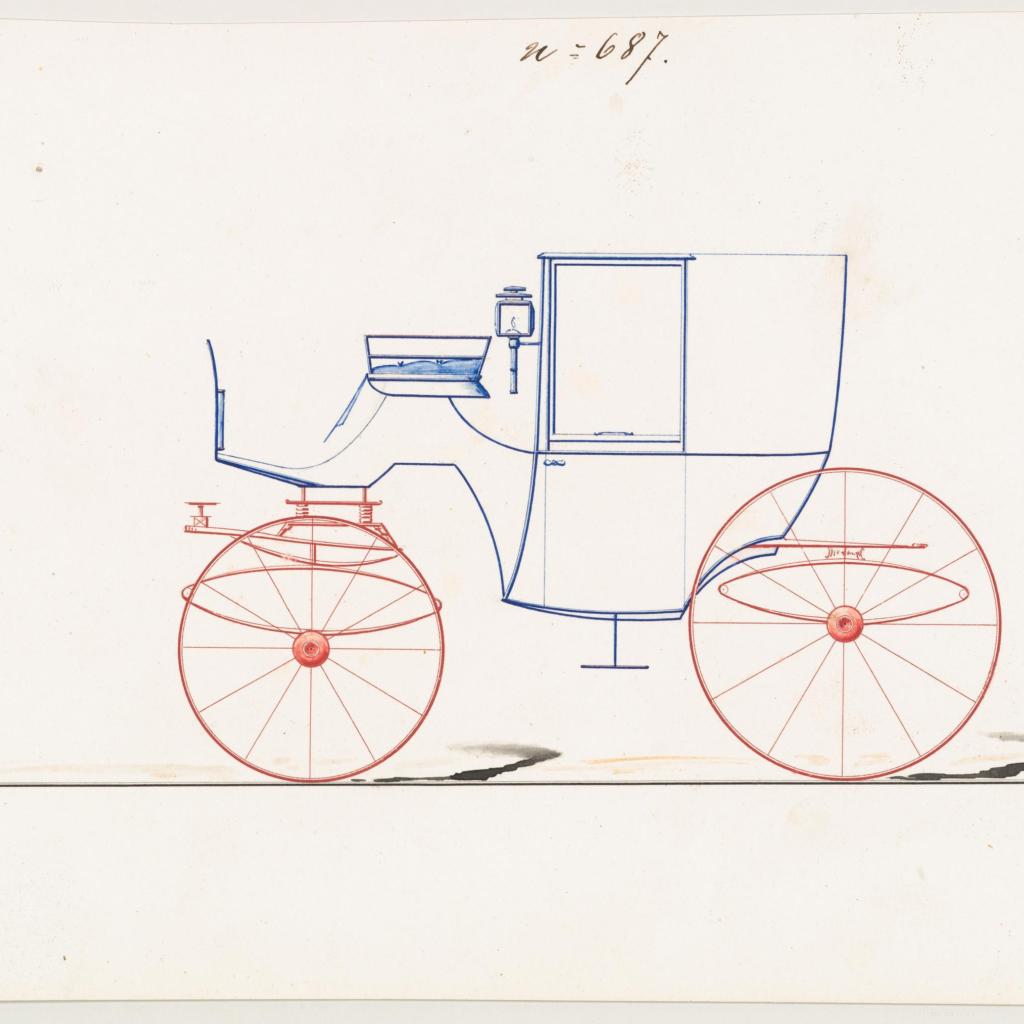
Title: Design for Brougham, no. 687
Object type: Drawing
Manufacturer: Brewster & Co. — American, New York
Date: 1850–70
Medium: Pen and black ink, watercolor and gouache
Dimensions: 5 7/8 x 8 1/4 in. (14.9 x 21 cm)
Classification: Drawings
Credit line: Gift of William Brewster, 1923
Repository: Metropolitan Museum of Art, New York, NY